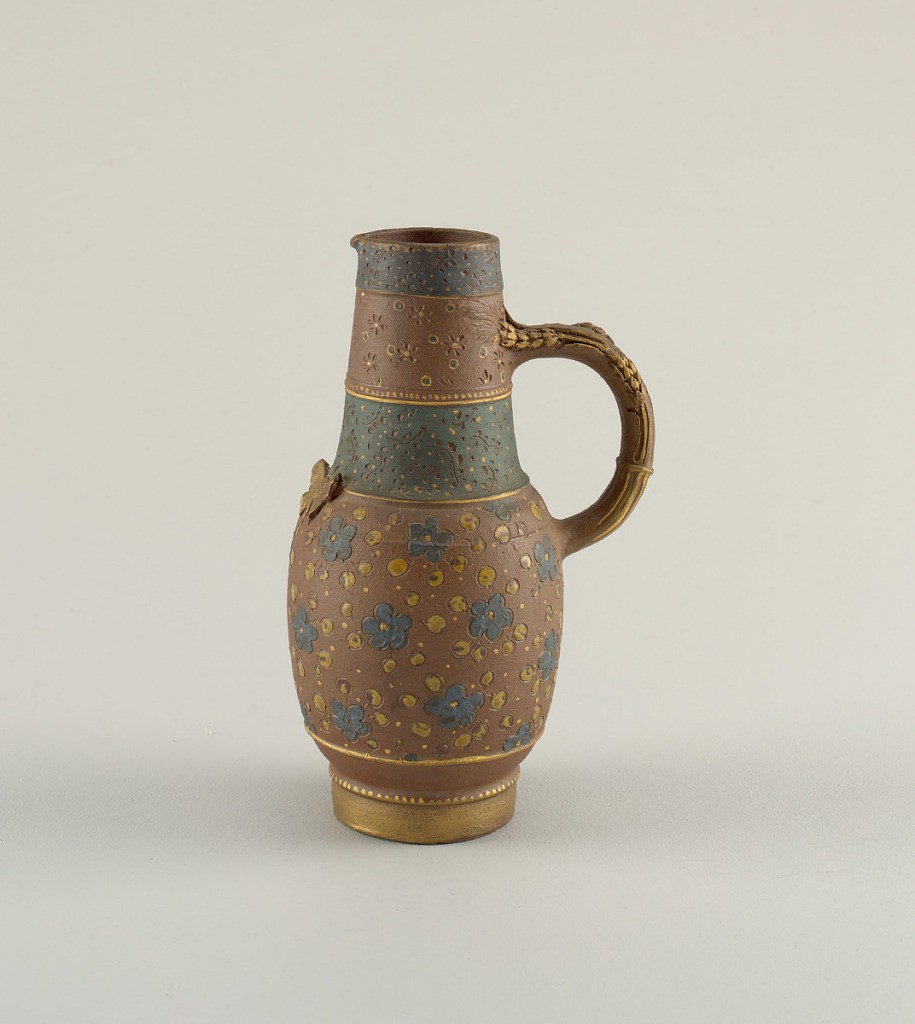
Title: Pitcher
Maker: Ernest Chaplet, French, 1935 – 1909
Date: ca. 1885
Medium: Stoneware, slip decoration
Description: Globular body on foot. Tall neck with thin bands. Round mouth with small spout. Handle decorated with wheat. Impressed floral decoration throughout. Applied butterfly.